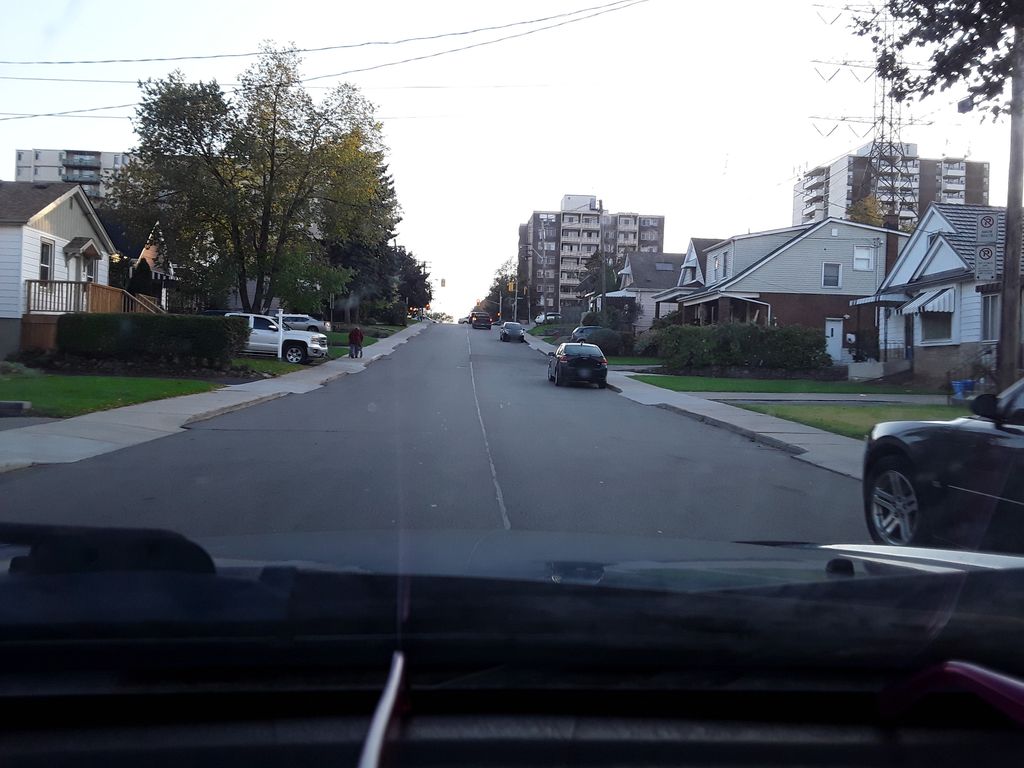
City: hamilton